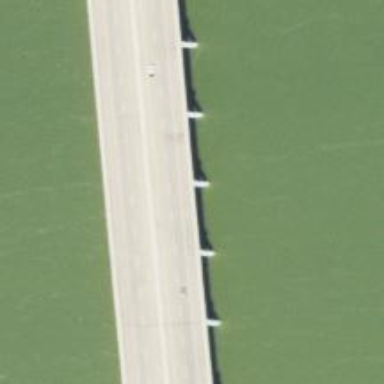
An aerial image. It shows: Bridge over motorway.